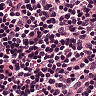
Metastatic tissue present: no